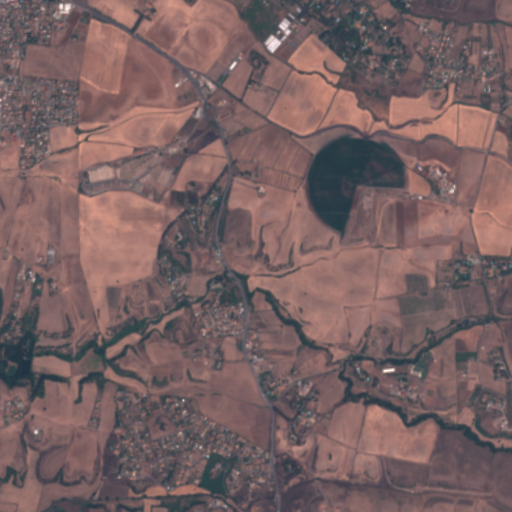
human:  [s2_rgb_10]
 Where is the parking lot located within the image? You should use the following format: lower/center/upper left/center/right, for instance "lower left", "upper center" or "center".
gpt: The parking lot is located in the upper left of the image.
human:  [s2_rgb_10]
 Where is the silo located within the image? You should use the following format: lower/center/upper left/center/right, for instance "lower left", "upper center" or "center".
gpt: The silo is located in the center right of the image.
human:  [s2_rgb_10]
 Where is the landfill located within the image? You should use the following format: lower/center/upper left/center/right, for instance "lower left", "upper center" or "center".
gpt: There is no landfill in the image.